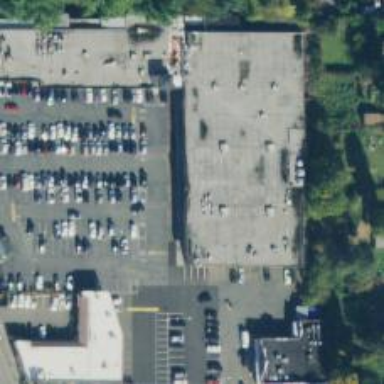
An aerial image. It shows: Supermarket.